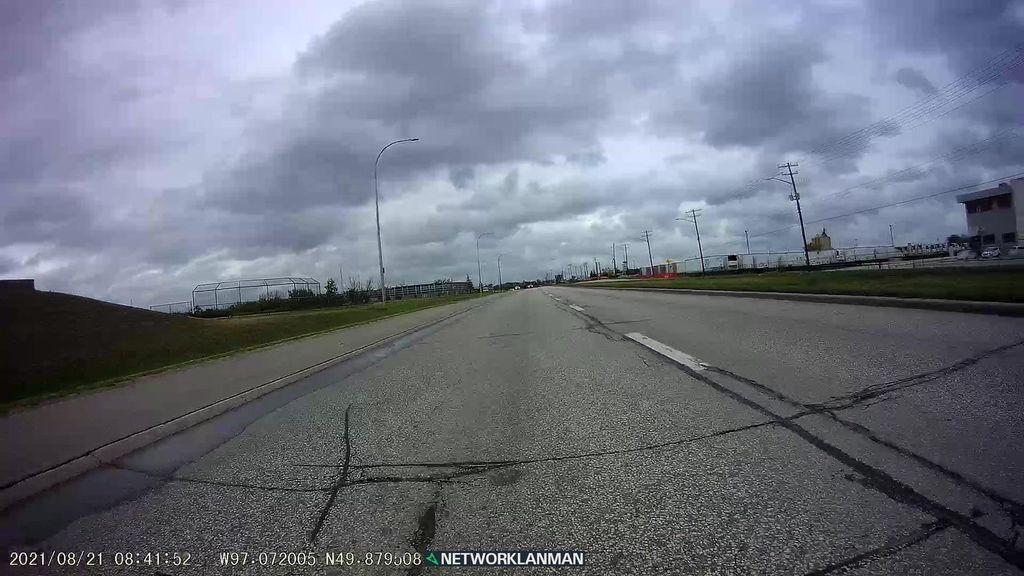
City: winnipeg